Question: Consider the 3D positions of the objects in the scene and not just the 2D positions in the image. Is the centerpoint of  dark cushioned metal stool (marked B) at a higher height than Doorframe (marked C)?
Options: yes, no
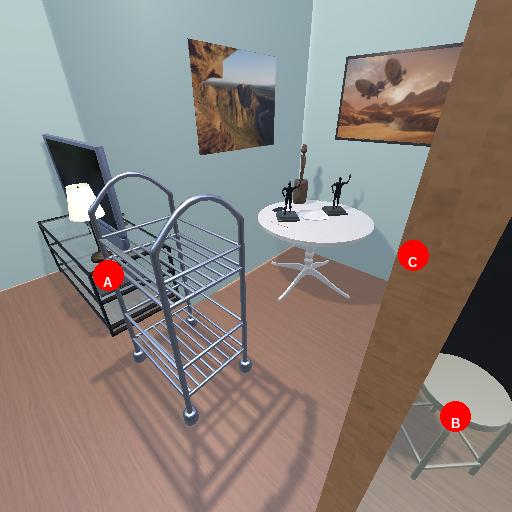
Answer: yes